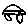
Label: car